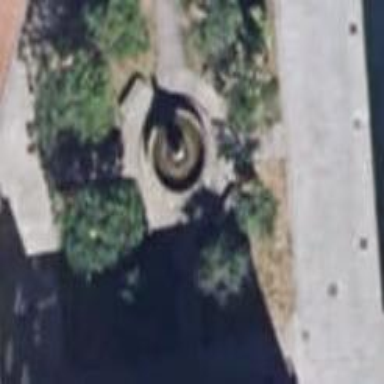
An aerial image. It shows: Fountain.